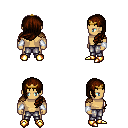
a pixel art fantasy rpg character, male body template, human, tanned skin, leather shoulder armor, metal pants, brown left-swept hairstyle, gold tiara, white cloth bracers, gold boots, four views (front, back, left, right), 2x2 character sprite sheet, small pixel art, hard edges, no anti-aliasing